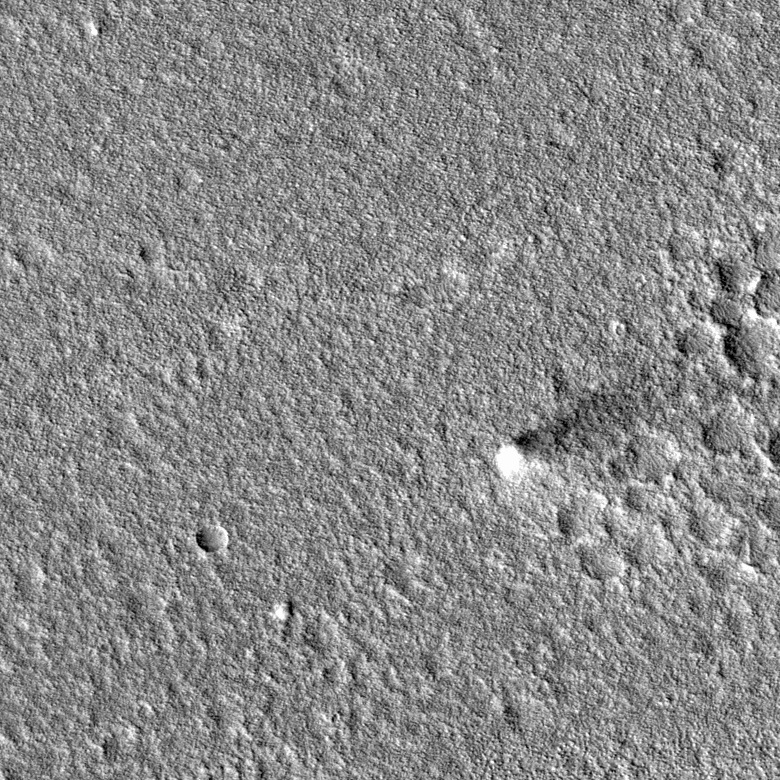
Label: dustdevil